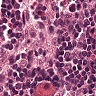
Metastatic tissue present: no